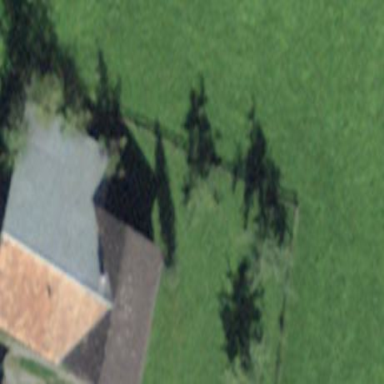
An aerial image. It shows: Farm building.